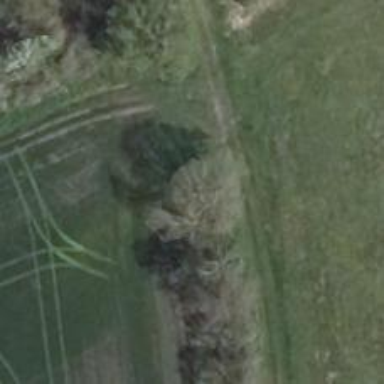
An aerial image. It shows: Row of deciduous broadleaved trees.